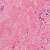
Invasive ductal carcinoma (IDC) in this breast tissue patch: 0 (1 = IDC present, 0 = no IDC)